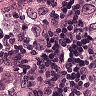
Metastatic tissue present: yes